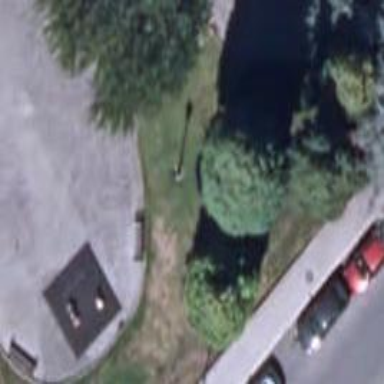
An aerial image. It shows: Bench.